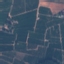
Land use / land cover: PermanentCrop